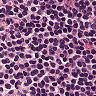
Metastatic tissue present: no